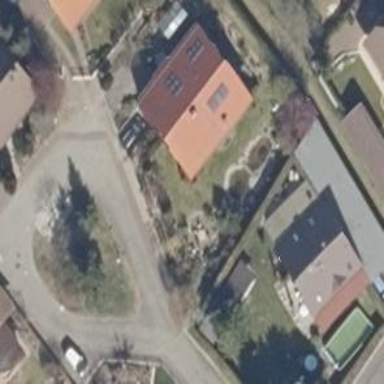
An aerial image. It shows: Simple house.